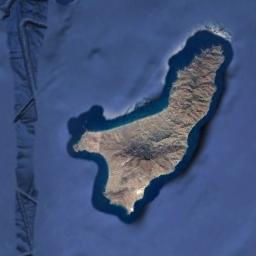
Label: island